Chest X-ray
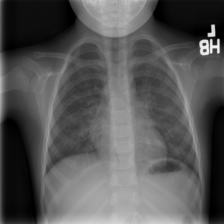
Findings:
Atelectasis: negative
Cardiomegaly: negative
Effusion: negative
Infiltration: negative
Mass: negative
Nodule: negative
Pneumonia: negative
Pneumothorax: negative
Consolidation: negative
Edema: negative
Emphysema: negative
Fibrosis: negative
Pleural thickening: negative
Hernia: negative